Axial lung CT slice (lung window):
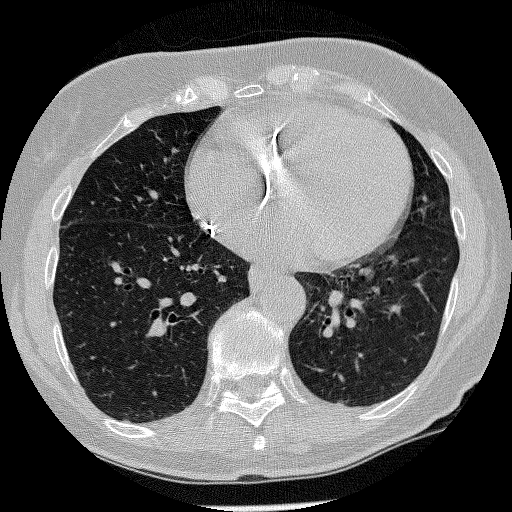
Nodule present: no